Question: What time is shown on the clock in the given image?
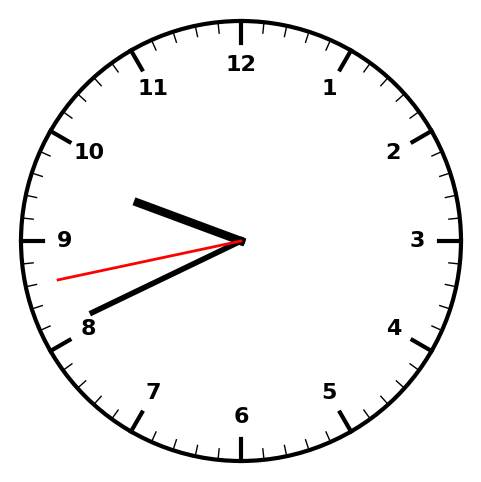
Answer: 09:40:43